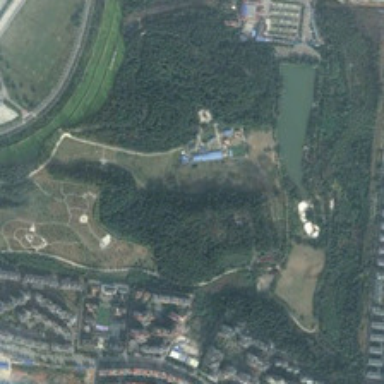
Many buildings are near a park with many green trees and a pond .